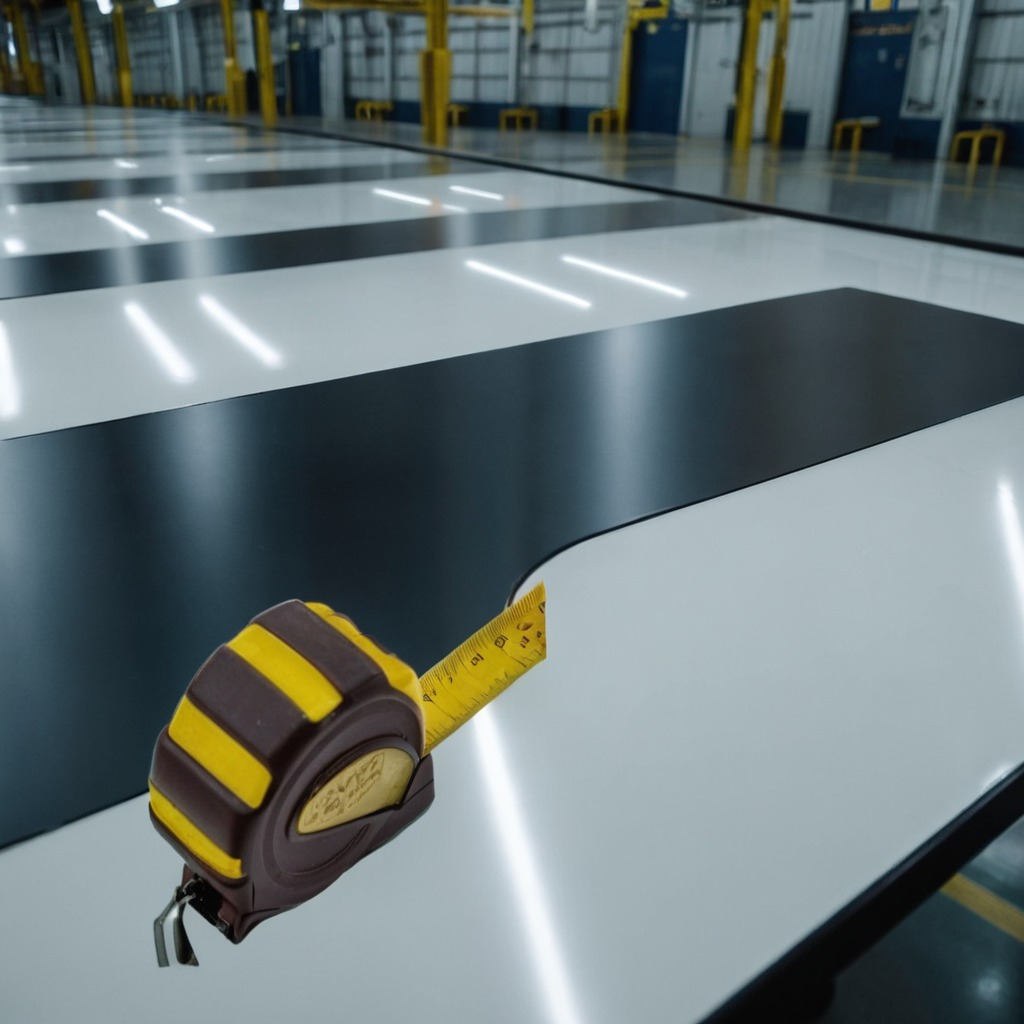
A measuring tape is lying on a high-gloss table in a ship maintenance bay industrial lighting.